Question: ### Requirement:
Avoid 'terminating connection due to conflict with recovery' error and also have acceptable 'replication lag'.
Google Cloud PostgreSQL 9.6, Replication turned on (uses Streaming replication), PGPool-II set to only do load balancing and with following properties on slave:
'''
work_mem <PHONE>
commit_delay 100
max_wal_size 940
max_standby_archive_delay -1
max_standby_streaming_delay -1
hot_standby_feedback on
'''
:
vCPUs:8, Memory: 30 GB, SSD storage: 76 GB
Master fully loaded with 'writes' and 'reads', and slave also fully loaded with lots of 'reads'.
The max length of queries might be around '8'-'10' secs.
- Set 'max_standby_archive_delay' and 'max_standby_streaming_delay' to '900000' (900 secs), however we were seeing a lot of 'conflict' errors.- Set 'max_standby_archive_delay' and 'max_standby_streaming_delay' to '-1', this made the conflict errors go away, however the lag increased a lot (somewhere around '23mins')- Set 'max_standby_archive_delay' and 'max_standby_streaming_delay' to '-1' and 'hot_standby_feedback' to 'on'. This also made the conflict errors go away, however we are still seeing replication lags (around '500 secs')
'''
SELECT
pg_last_xlog_receive_location() receive,
pg_last_xlog_replay_location() replay,
(
extract(epoch FROM now()) -
extract(epoch FROM pg_last_xact_replay_timestamp())
)::int lag;
'''
Graph of lag measured every 1 sec over a period of '9 hours':

1. Given our use-case (Slave being actively used for read queries, how do we make sure we have no conflict errors and a reasonable lag (around few secs)
2. What does the lag mean? Does it mean only one of the table is behind Master? Or does it mean all other WALs are also pending to be applied on Slave.
3. If 1. is not achievable using config properties, how do we solve it in code (This is the least desirable since the code base is vast and will require lots of changes)
Thanks!
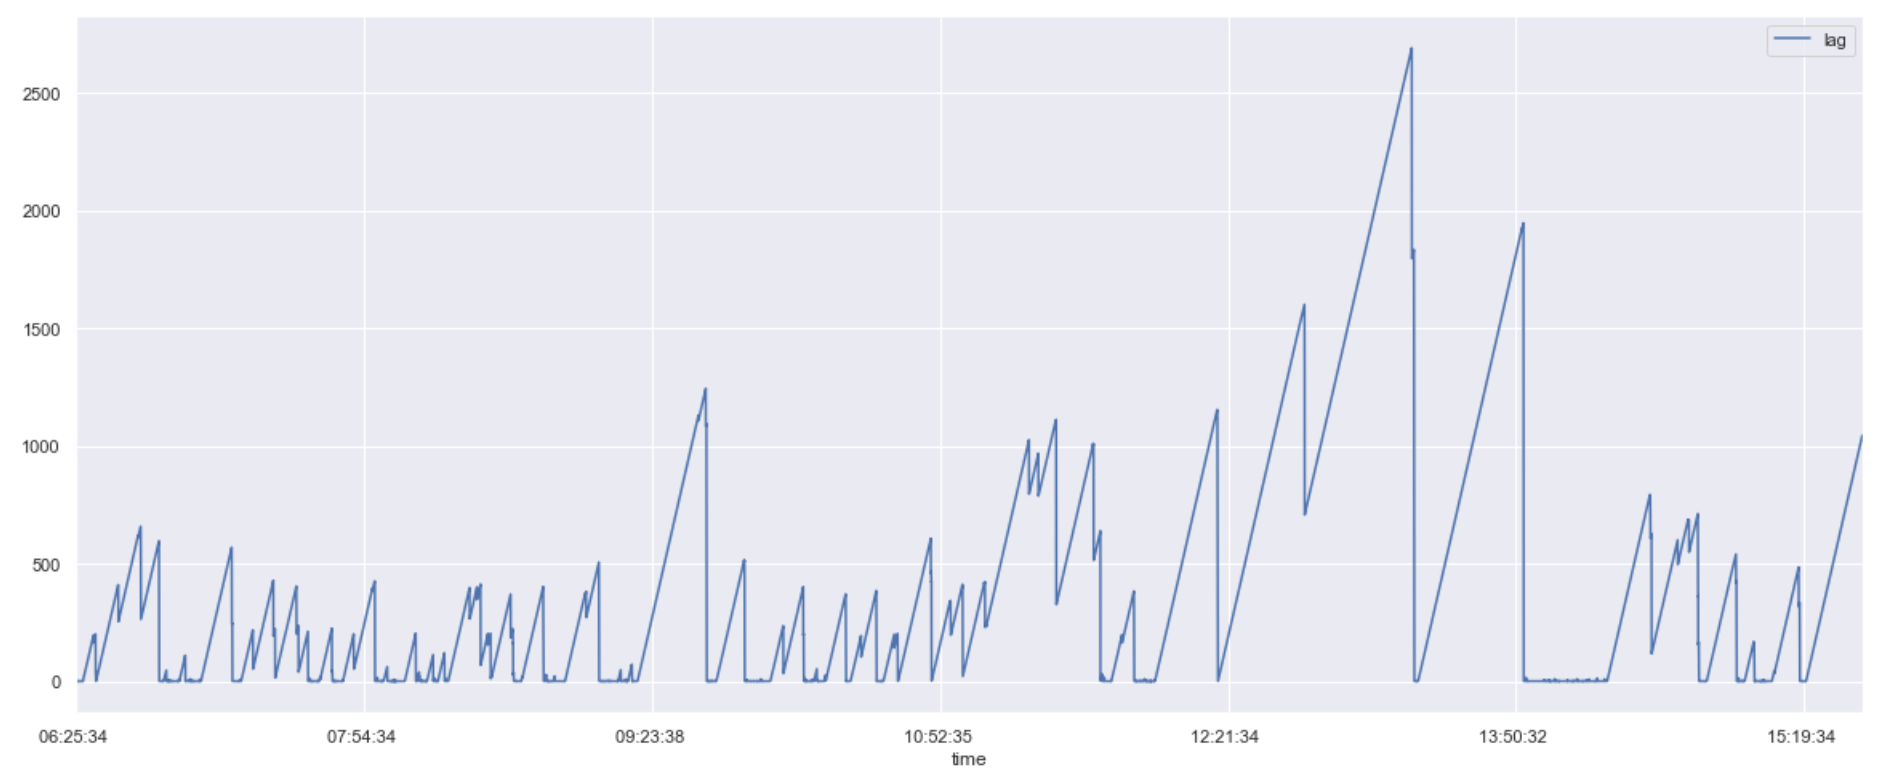
Answer: You cannot totally avoid conflicts -- every statement like 'TRUNCATE' or 'ALTER TABLE' that requires an 'ACCESS EXCLUSIVE' lock will lead to a replication conflict.
But you can avoid replication conflicts caused by 'VACUUM':
- Set 'hot_standby_feedback = on' to keep PostgreSQL from removing tuples still needed on the standby.- Set 'old_snapshot_threshold' to a (possibly high) value other than the default to avoid .This truncation requires an 'ACCESS EXCLUSIVE' lock that can also lead to conflicts.
For the remaining conflicts, you have a choice between delayed application and query cancelation. Or you change the workload to avoid 'ACCESS EXCLUSIVE' locks.
To find out what is blocking you, you'll have to use 'pg_xlogdump' on the WAL files and search for 'ACCESS EXCLUSIVE' locks. This will allow you to figure out which object is locked. To find out what kind of operation is performed, check the WAL entries immediately before ('VACUUM'?) or immediately afterwards (DDL?).